Question: Hi I have a question about some circular relationships that I am facing with my database design . I read a few more similar questions but couldn't solve my problem, so here is my class diagram :

and here is the logic:
- - - 'the value should be saved according to the fieldType ( date , char , long , double... )'
However, from a database architect perspective, this circular relation is incorrect since it can results in integrity problems:
Should you have any idea how to deal with this, please be welcomed to comment.
Thank you in advance for your help.
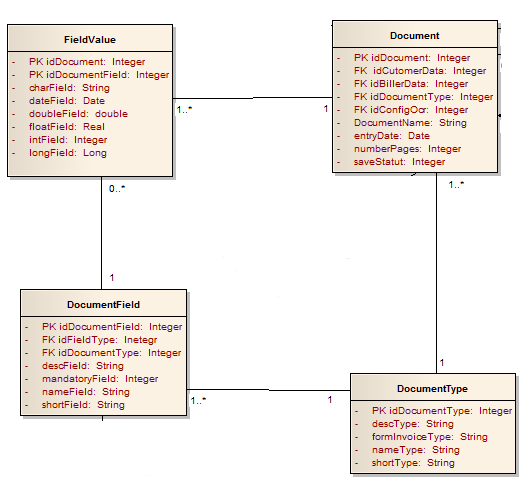
Answer: Here the situation is even simpler than in your other similar question. It is clear that bottom two classes , while the top two classes .
Abstract elements should never depend on concrete ones, so just make two vertical associations unidirectional and point them towards abstract classes. This will break the circular dependency neatly.
In addition, I would further refine your model:
- -